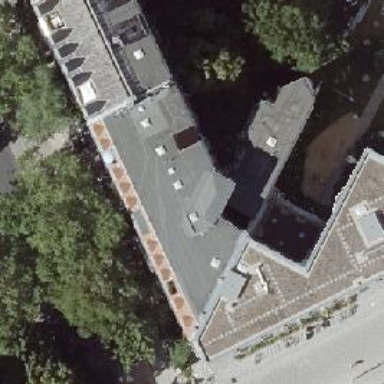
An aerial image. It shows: Café.